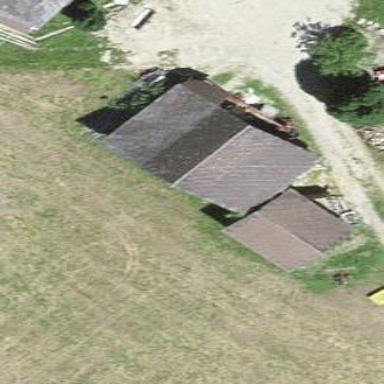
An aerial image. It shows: Barn.